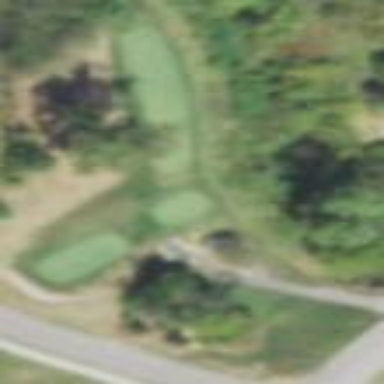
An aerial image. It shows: Rough grassy area used for golf.